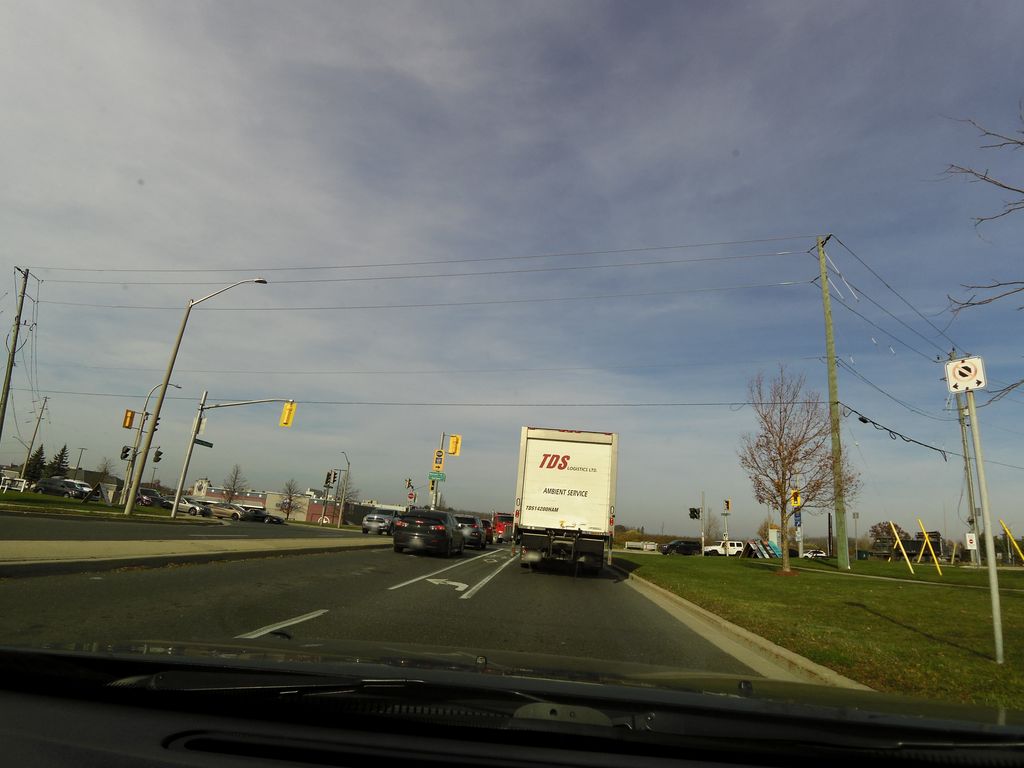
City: hamilton